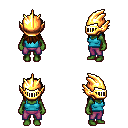
a pixel art fantasy rpg character, female body template, orc, green skin, teal pirate shirt, magenta pants, brown unkempt hairstyle, gold helm, four views (front, back, left, right), 2x2 character sprite sheet, small pixel art, hard edges, no anti-aliasing